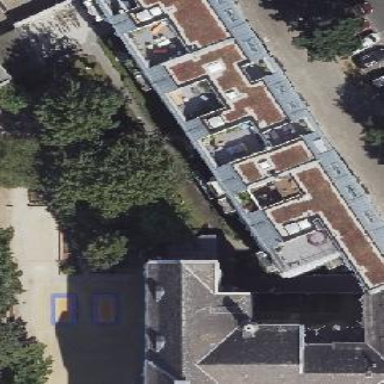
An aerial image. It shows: Residential building with unique double saltbox roof shape.